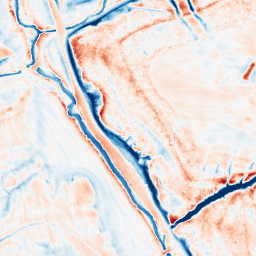
Category: classical
Decomposition family: gaussian
Decomposition parameters: sigma: 5
Upsampling method: quartic
Upsampling parameters: scale: 4
Upsampling scale: 4